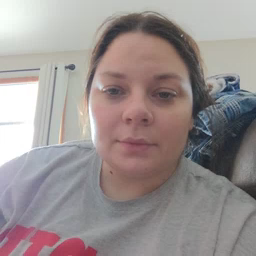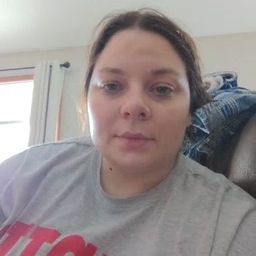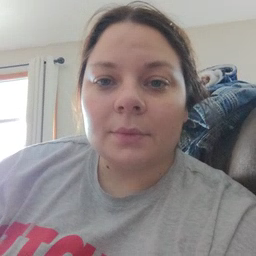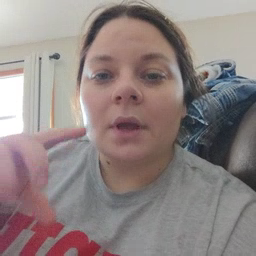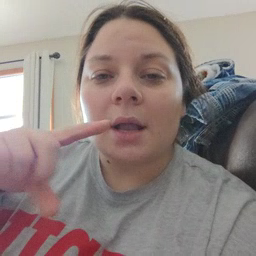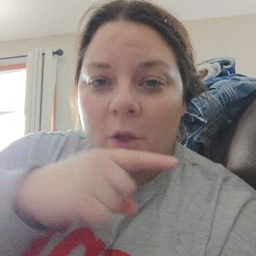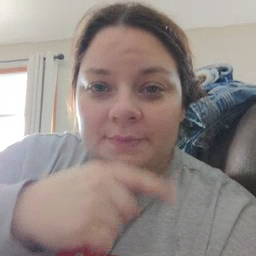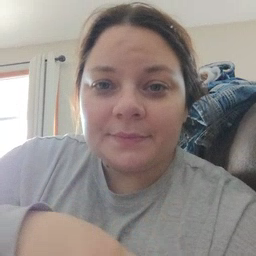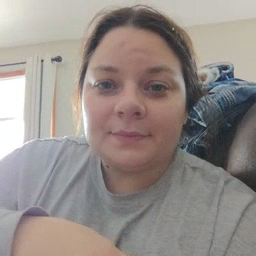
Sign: carrot